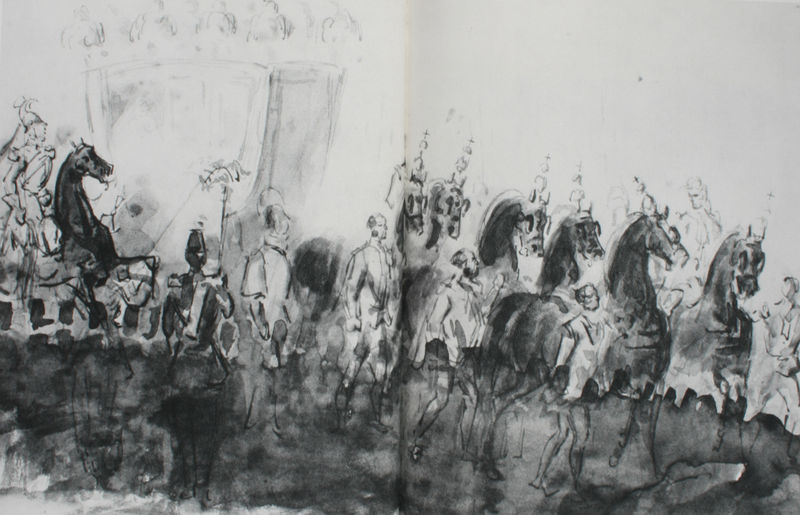
Titel: Carrosse en grand apparat, Kutsche mit großem Prunk
Künstler: Constantin Guys
Institution: (Privatsammlung)
Schlagwörter: dunkel, feder, gemälde, gruppe, himmel, mann, schatten, weiß, aquarell, grob, menschen, sand, grau, hell, hut, köpfe, licht, männer, schmuck, schwarz, skizze, tür, zeichnung, weg, blass, federn, mensch, stehen, boden, personen, person, pferd, pferde, reiter, rund, chaos, beine, mähne, sprung, bein, papier, sitz, sitze, studie, zuschauer, mast, zug, grafik, herde, linien, kutsche, krieg, crown, könig, men, soldaten, white, black, falte, starr, menzel, striche, laviert, tusche, buch, linie, kontur, druck, schwarz weiss, radierung, stich, seite, uniform, uniformen, konturen, soldat, strich, tumult, reihe, zirkus, wässrig, aquatinta, helm, offizier, kopfputz, hauben, ritter, armee, heer, jagd, rüstung, tinte, manege, senkrecht, helme, seiten, verschwommen, verwischt, fluchtpunkt, horses, baldachin, prozession, undeutlich, parade, entwürfe, kopfschmuck, lavierung, hengst, kompanie, zelt, federzeichnung, rondell, tuschzeichnung, quarell, skizzenhaft, mähnen, tross, doppelseite, riding, hintergrunf, helmzier, verwaschen, führer, hengste, schutzhelm, määnner, aquarel, guys, constantin, sechsspänner, 19. jahrhundert, circus, hzeichnung, pferdegspann, places, undetailiert, grea